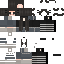
A female human skin with dark skin, wearing brown hood dressed in a black hoodie and gray pants, featuring a closed mouth.